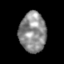
Tissue: skin
Cell type: Epithelial cells
Senescence score: 0.2419
Nuclear area (px): 1050
Mean DAPI intensity: 140.371